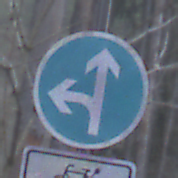
Verkehrszeichen: VorgeschriebeneFahrtrichtungGeradeausOderLinks
Zusatzzeichen unten: EinspurigeFahrzeugeFrei6
Umgebung: Outdoor, Nature
Tageszeit: MorningAfternoon
Wetter: Overcast
Licht: Natural
Jahreszeit: Winter
Kontrast: LowContrast